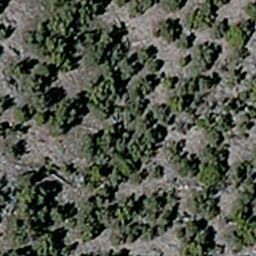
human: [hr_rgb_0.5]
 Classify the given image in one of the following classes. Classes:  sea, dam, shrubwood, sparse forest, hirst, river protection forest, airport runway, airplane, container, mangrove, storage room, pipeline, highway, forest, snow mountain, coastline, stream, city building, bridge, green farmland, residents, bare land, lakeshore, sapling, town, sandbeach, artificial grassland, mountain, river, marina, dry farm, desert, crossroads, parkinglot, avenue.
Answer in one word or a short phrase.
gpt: sparse forest